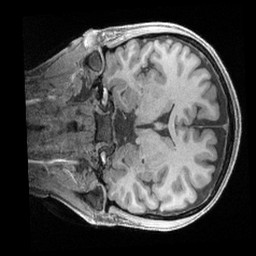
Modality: T1w
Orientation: coronal
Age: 25
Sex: female
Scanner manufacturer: siemens
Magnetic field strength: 3 T
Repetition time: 2.4 s
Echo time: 0.00241 s